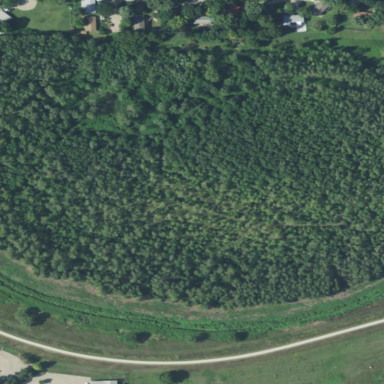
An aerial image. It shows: Beautiful woodland area.